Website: bh-photo
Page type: customer-info-address
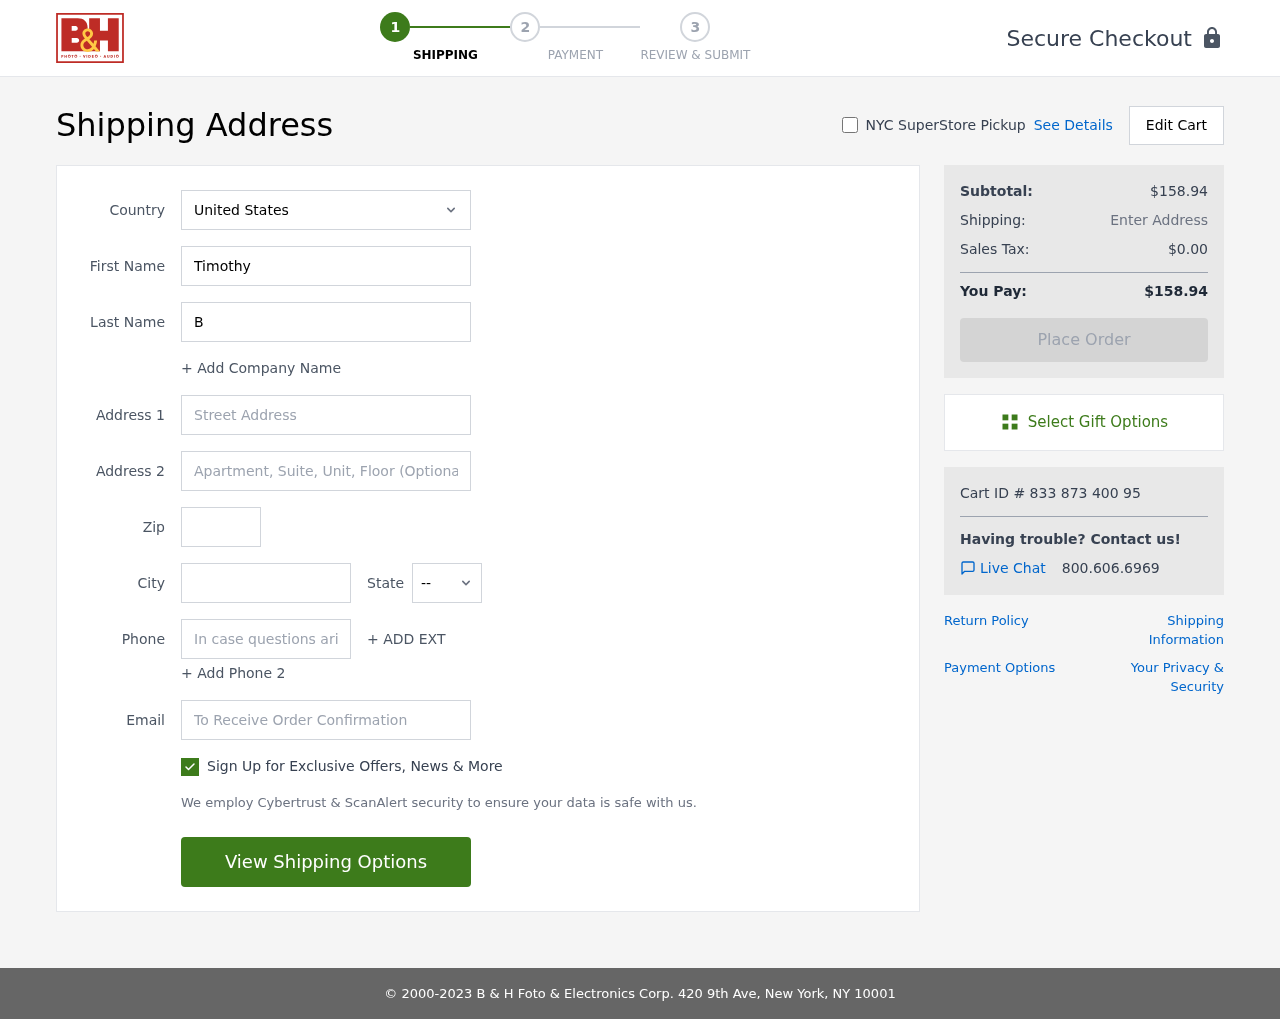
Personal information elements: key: PII_CITY
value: Christopherberg
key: PII_COUNTRY
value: United States
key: PII_EMAIL
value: timothyburke@gmail.com
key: PII_FIRSTNAME
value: Timothy
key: PII_LASTNAME
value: Burke
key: PII_PHONE
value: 4047835398
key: PII_POSTCODE
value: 19431
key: PII_STATE_ABBR
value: TN
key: PII_STREET
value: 557 Thomas Park Suite 841
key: PII_STREET2
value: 667 Phyllis Rapids Apt. 522
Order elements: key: ORDER_SUBTOTAL
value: $158.94
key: ORDER_TAX
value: $0.00
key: ORDER_TOTAL
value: $158.94
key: ORDER_ID
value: Cart ID # 833 873 400 95